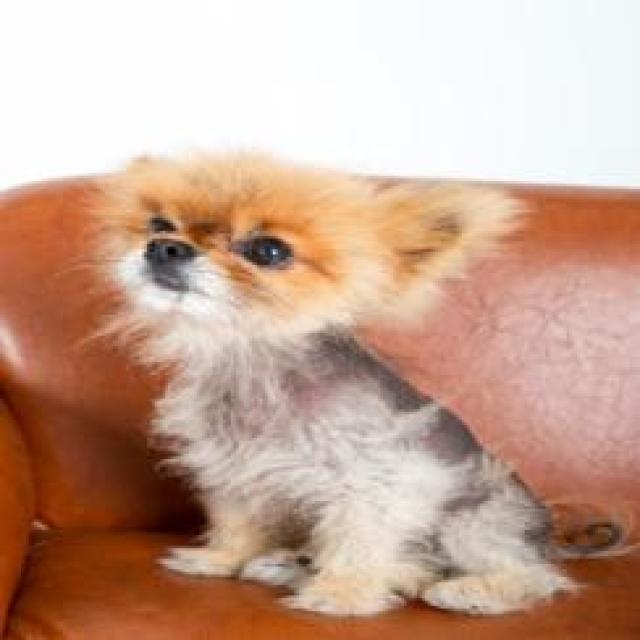
Canine fungal skin infection — characterized by alopecia, scaling, crusting, and circular lesions. Common agents include Malassezia and Candida species.